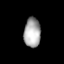
Tissue: lung
Cell type: Epithelial cells
Senescence score: 0.1744
Nuclear area (px): 480
Mean DAPI intensity: 169.7